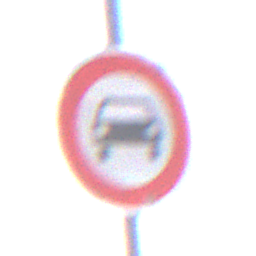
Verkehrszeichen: VerbotKraftwagen
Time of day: Midday
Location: Outdoor (Nature)
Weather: PartlyCloudy
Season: NotSpecified
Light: Natural